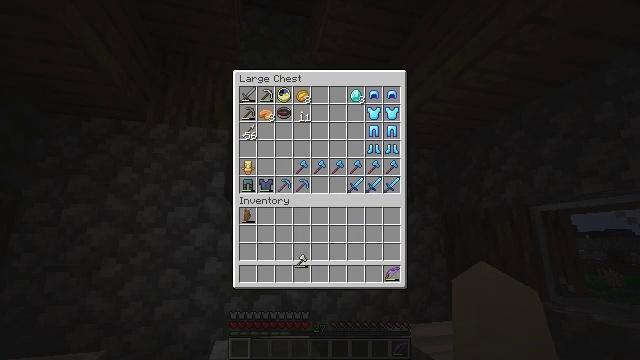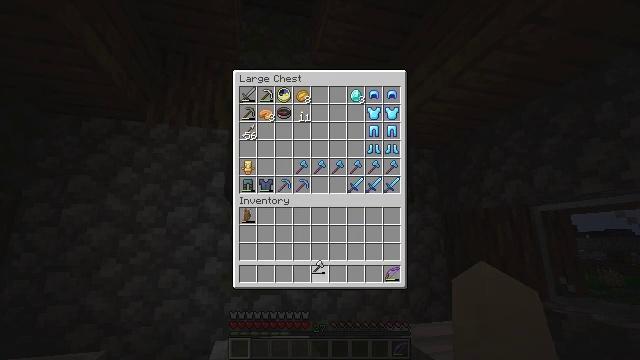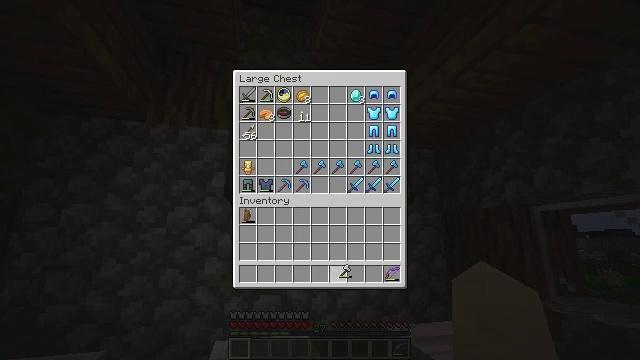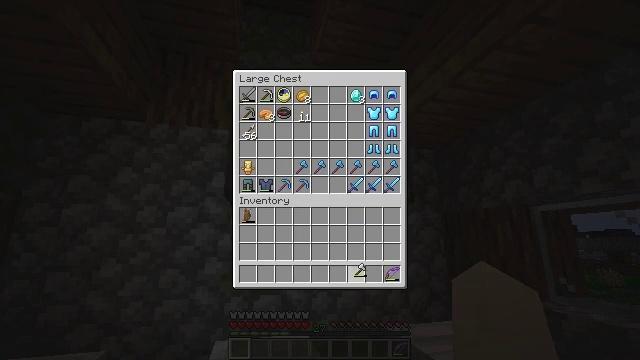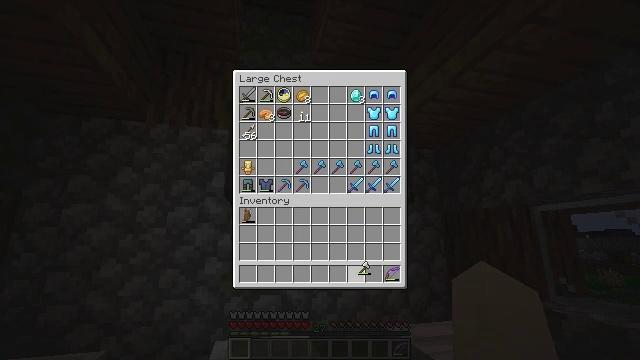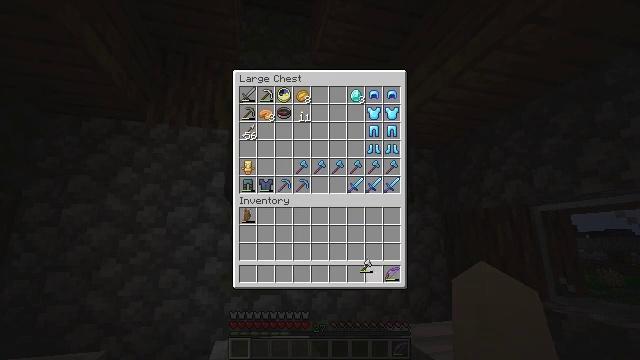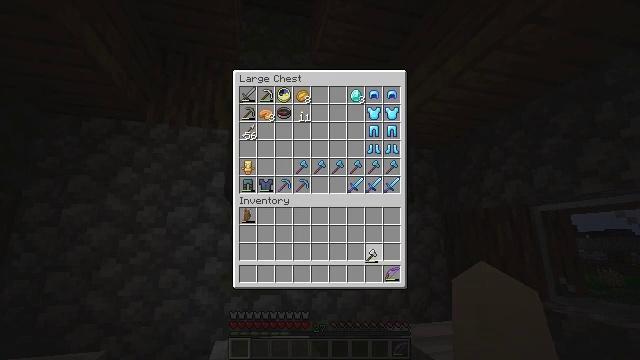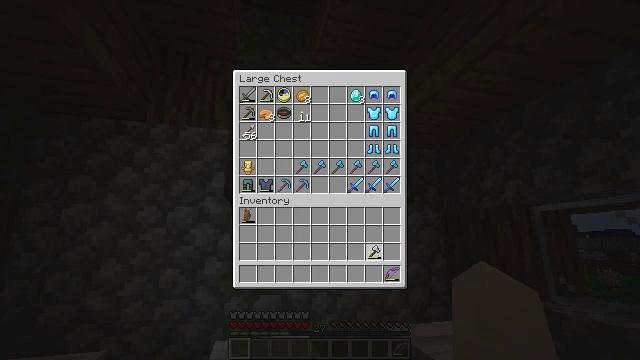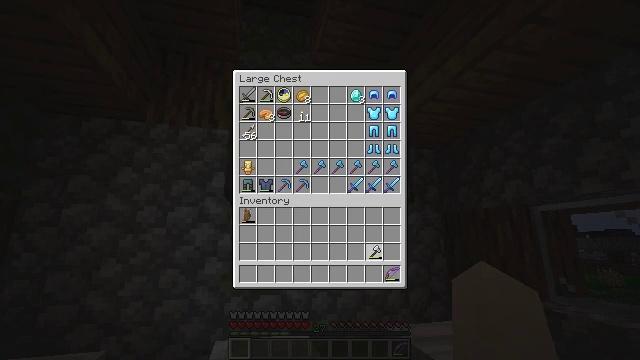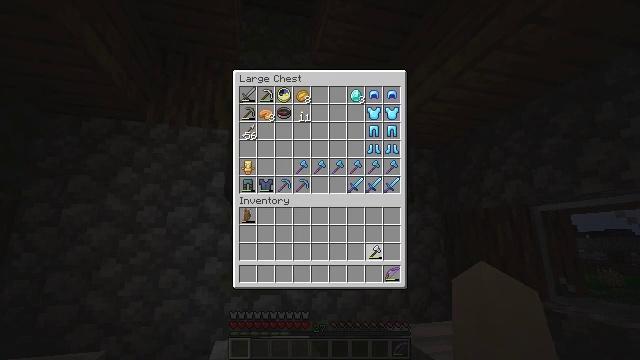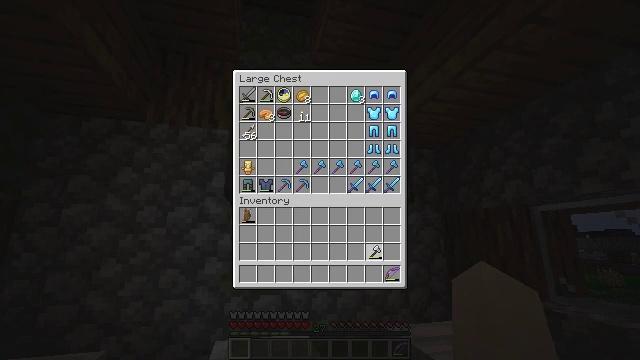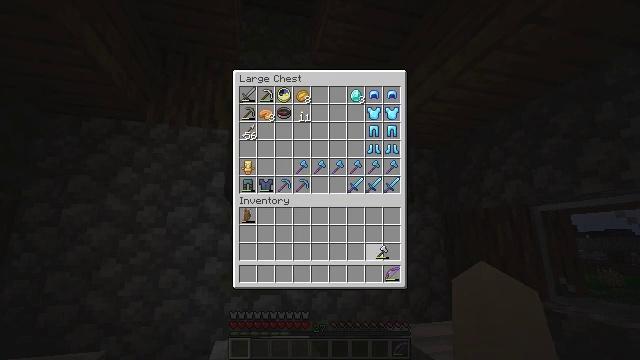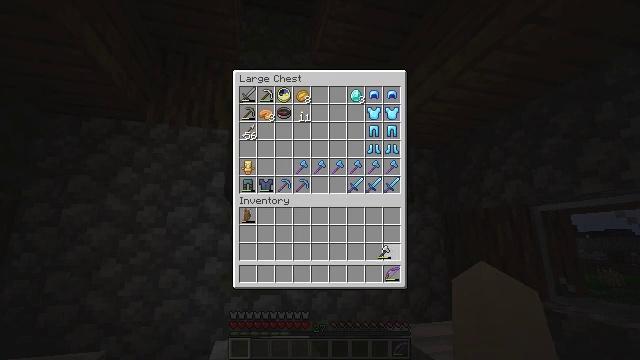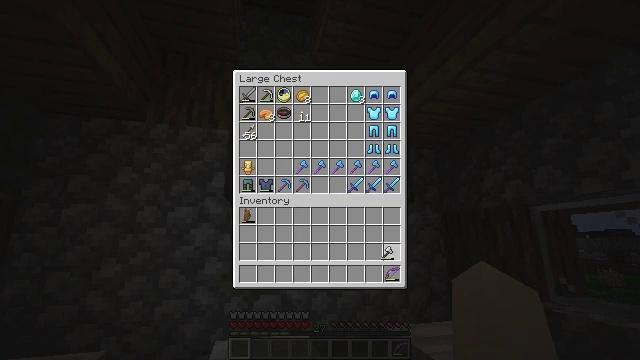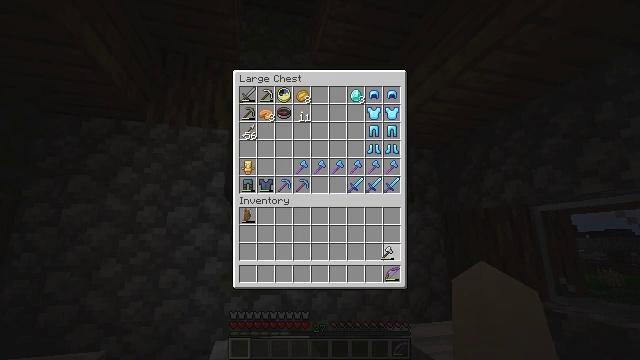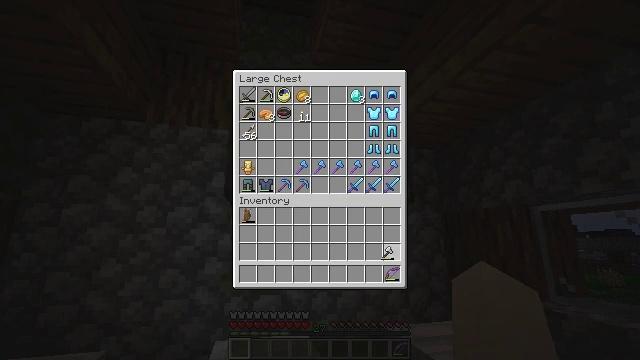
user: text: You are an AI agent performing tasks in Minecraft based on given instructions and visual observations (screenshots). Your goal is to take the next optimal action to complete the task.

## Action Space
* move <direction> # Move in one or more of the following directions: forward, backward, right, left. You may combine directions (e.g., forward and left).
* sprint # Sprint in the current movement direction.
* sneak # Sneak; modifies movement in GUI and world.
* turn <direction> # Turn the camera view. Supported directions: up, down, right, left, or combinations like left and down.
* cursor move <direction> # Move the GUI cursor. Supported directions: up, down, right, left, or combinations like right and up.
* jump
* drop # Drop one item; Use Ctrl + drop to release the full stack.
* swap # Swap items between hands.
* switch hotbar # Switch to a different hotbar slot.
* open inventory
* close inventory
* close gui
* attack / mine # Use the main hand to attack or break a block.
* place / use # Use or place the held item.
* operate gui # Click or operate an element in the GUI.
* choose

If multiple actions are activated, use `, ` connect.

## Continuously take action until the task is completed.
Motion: motion action
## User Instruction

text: Retrieve the white bed for later use.
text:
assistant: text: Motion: cursor move right
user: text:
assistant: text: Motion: cursor move right
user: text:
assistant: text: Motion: cursor move right
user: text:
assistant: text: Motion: no_op
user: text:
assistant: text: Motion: no_op
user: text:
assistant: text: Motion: cursor move up
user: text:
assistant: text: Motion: no_op
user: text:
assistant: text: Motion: no_op
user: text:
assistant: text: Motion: no_op
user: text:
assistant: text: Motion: no_op
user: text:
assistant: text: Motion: cursor move right
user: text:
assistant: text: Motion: no_op
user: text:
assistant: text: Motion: no_op
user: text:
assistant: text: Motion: operate gui
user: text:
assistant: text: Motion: operate gui
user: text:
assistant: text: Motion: operate gui
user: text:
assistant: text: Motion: no_op
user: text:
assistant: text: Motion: no_op
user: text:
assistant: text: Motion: no_op
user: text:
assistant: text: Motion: cursor move up
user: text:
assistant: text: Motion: cursor move left and up
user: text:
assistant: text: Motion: cursor move left and up
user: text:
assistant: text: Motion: cursor move left and up
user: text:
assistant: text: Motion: no_op
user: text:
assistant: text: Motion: no_op
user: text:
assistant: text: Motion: no_op
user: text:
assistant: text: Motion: no_op
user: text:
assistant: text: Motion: no_op
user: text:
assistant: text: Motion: operate gui
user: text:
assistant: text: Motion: operate gui